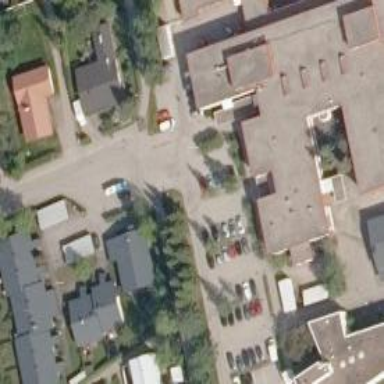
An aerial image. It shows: Parking area with surface.